Aerial crown-view tile of a tropical tree (Barro Colorado Island, Panama), acquired 20250414:
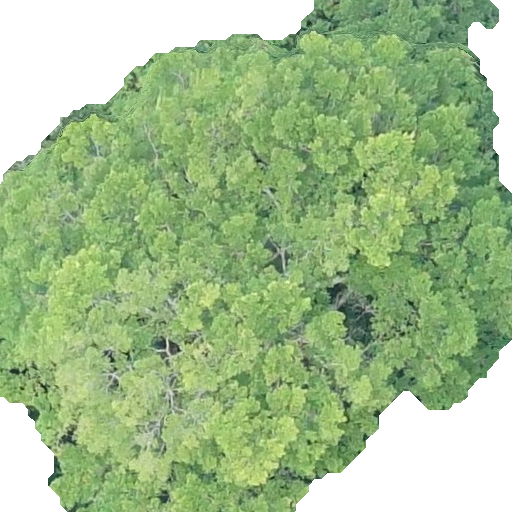
Species: Terminalia amazonia
GBIF accepted scientific name: Terminalia amazonica
Crown area: 326.729 m²